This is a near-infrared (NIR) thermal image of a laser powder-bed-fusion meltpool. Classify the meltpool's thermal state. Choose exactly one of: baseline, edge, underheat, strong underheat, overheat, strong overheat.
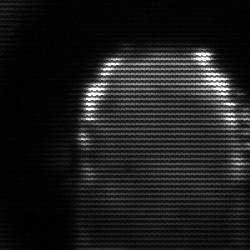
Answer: baseline